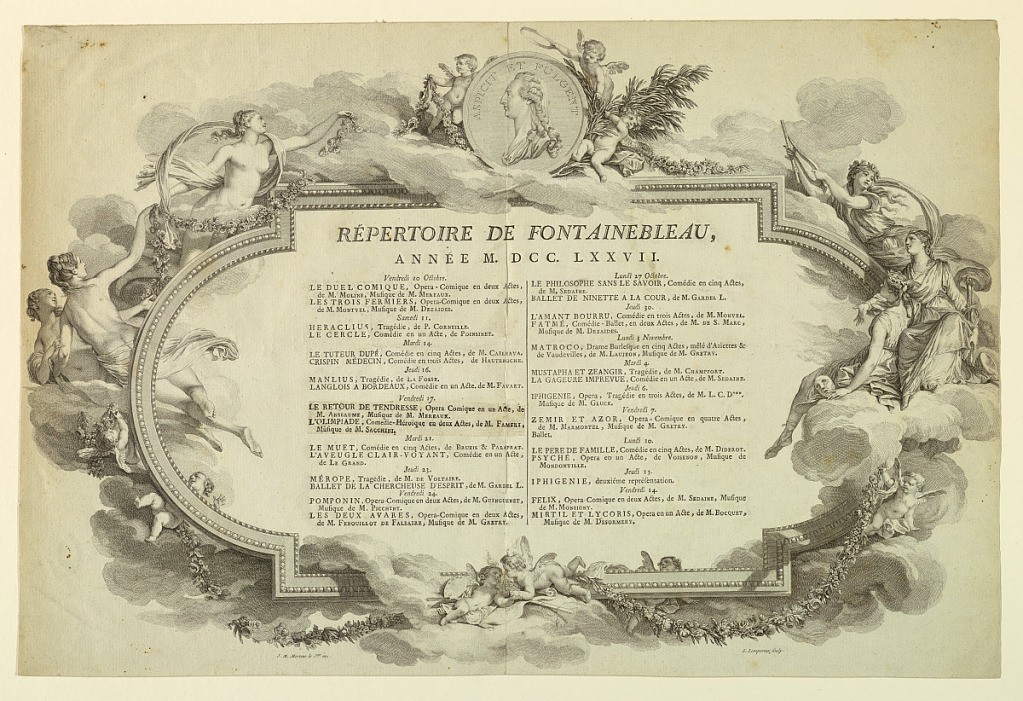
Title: Program of Fontainbleau Theater, October 13–November 17, 1777 (Repertoire de Fontainbleau)
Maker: Louis-Simon Lempereur, French, 1728 - 1808
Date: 1777
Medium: Engraving on paper
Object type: Print
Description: The program is surrounded by a horizontal rectangle frame with female allegorical figures and puttis. On top a profile portrait of Louis XVI in a medallion. Inscribed, lower right: "L. Lempereur Sculp."; lower right: "J. M. Moreau le Jne inv."